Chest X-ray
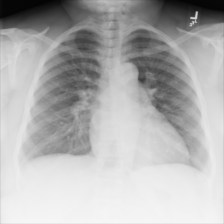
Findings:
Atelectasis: negative
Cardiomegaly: negative
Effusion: negative
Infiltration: negative
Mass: negative
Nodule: negative
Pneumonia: negative
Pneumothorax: negative
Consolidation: negative
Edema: negative
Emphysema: negative
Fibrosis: negative
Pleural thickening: negative
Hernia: negative